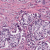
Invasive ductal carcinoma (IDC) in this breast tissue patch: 1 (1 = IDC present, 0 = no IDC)